Aerial crown-view tile of a tropical tree (Barro Colorado Island, Panama), acquired 20250124:
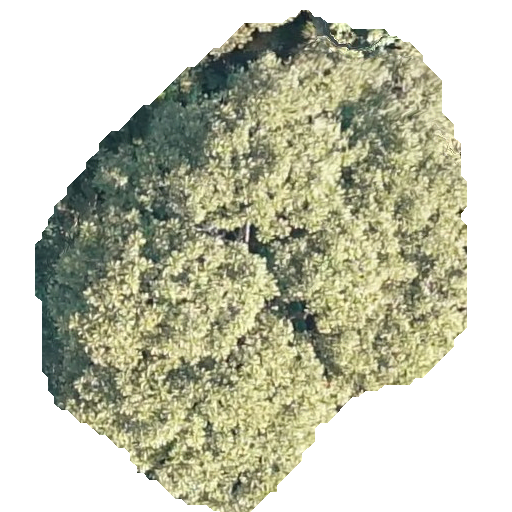
Species: Dipteryx oleifera
GBIF accepted scientific name: Dipteryx oleifera
Crown area: 226.329 m²